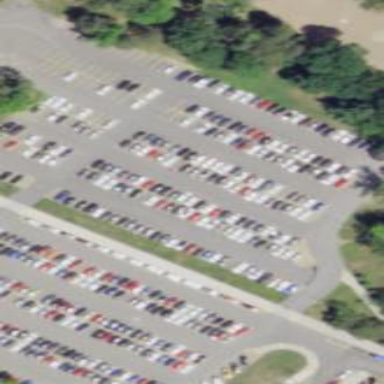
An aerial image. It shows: Parking area.